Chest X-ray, AP view. Patient: 56 years old, sex M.
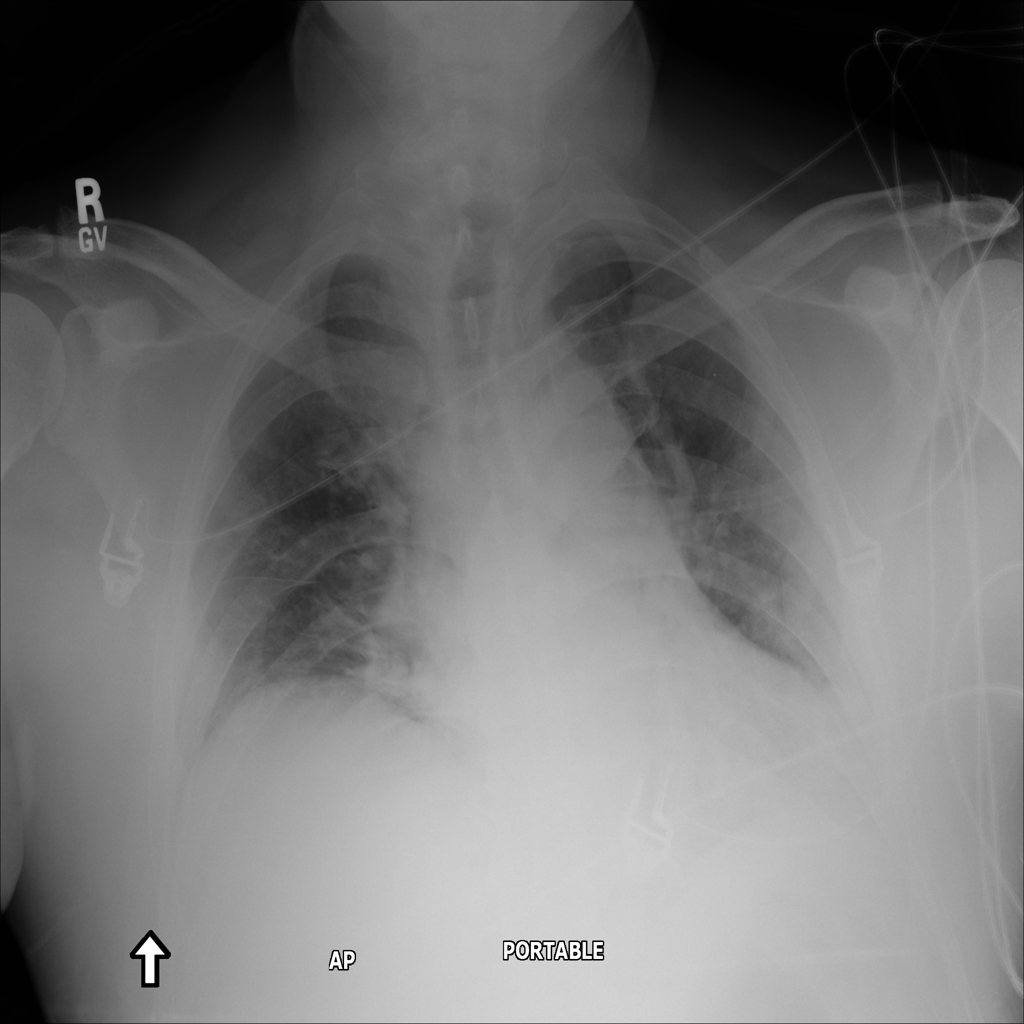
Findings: No Finding